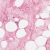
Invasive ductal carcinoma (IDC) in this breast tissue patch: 0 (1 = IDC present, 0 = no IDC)